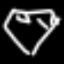
Label: diamond